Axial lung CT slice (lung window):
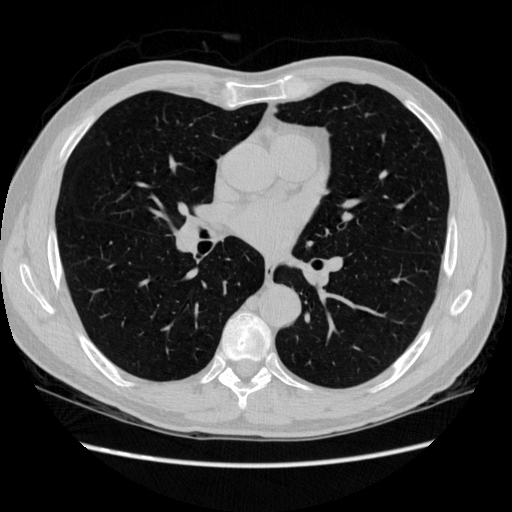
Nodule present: no